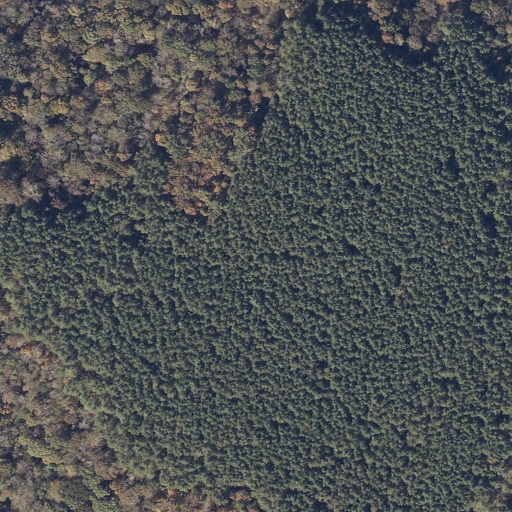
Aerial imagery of mountain in Alabama named Shoot Hill containing evergreen forest, deciduous forest, and woody wetlands